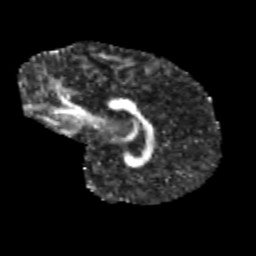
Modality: FA
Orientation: sagittal
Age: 9
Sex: male
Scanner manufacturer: siemens
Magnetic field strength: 3 T
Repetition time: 3.8 s
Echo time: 0.07 s